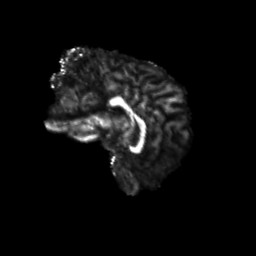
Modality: FA
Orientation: sagittal
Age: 13
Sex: male
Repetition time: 9.512 s
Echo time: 0.089 s